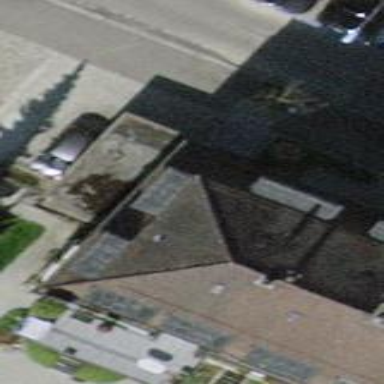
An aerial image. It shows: View of roof of building.